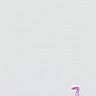
Metastatic tissue present: no